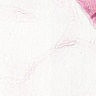
Metastatic tissue present: no